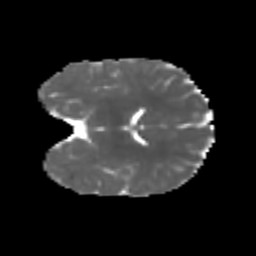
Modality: MD
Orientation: coronal
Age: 6
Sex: female
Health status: healthy